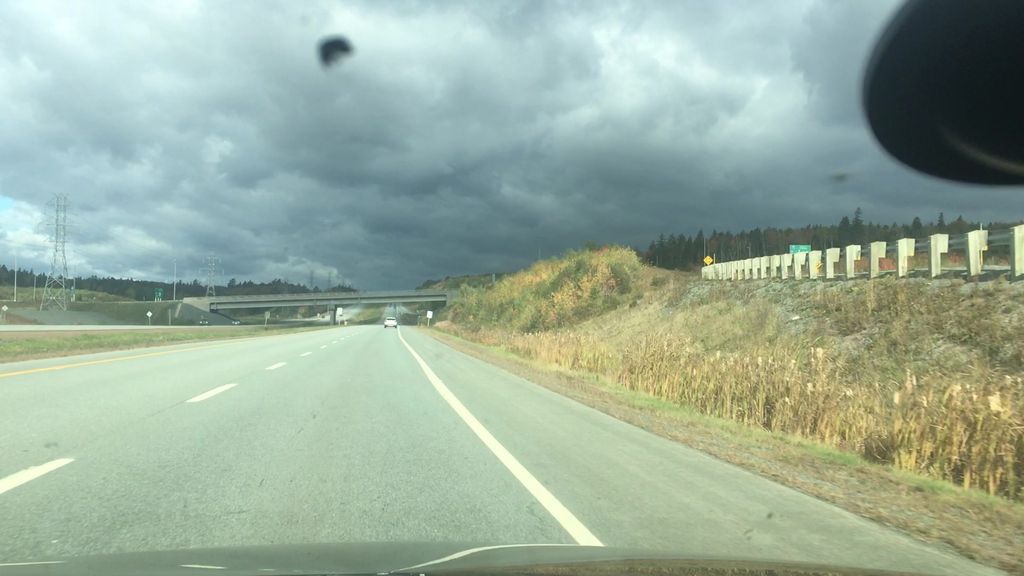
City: halifax